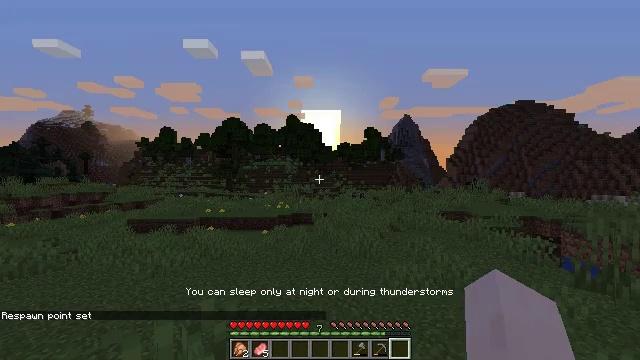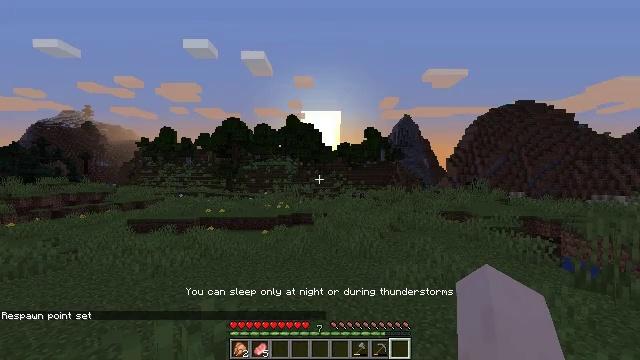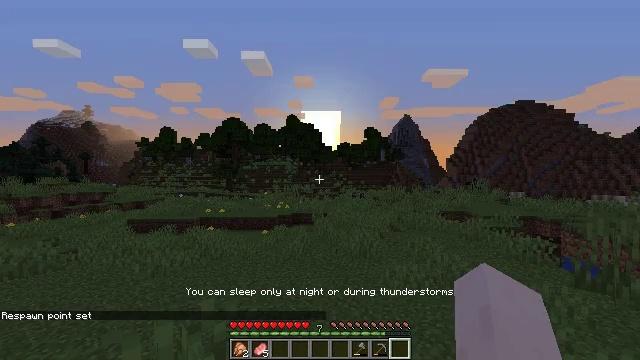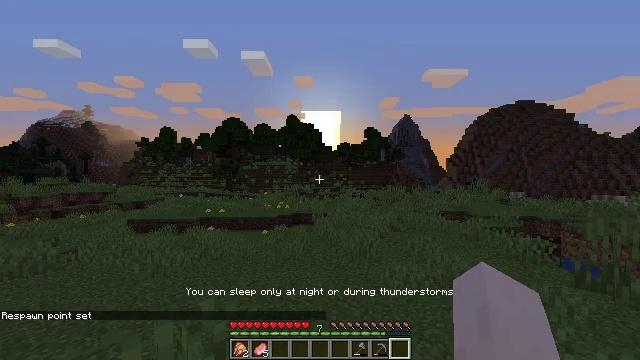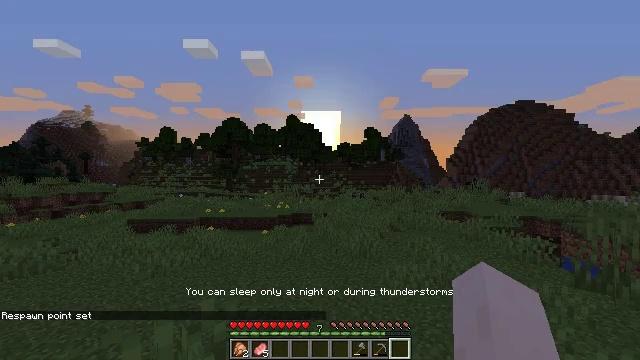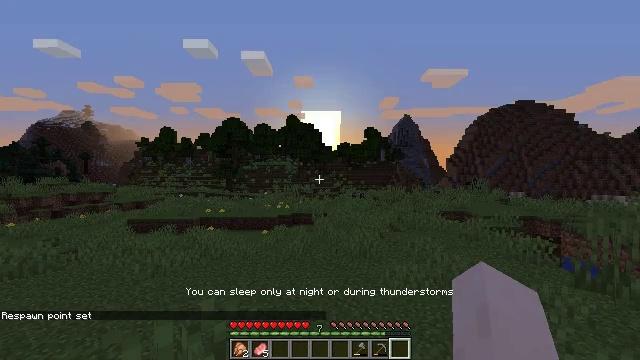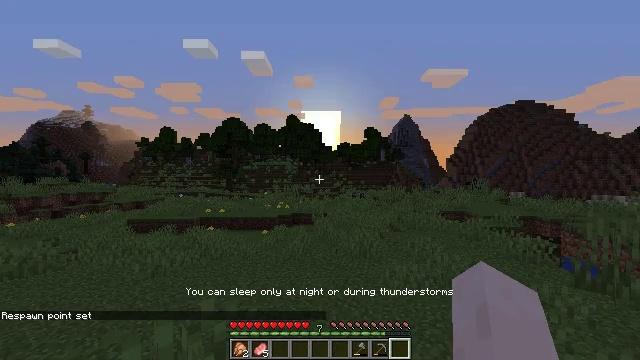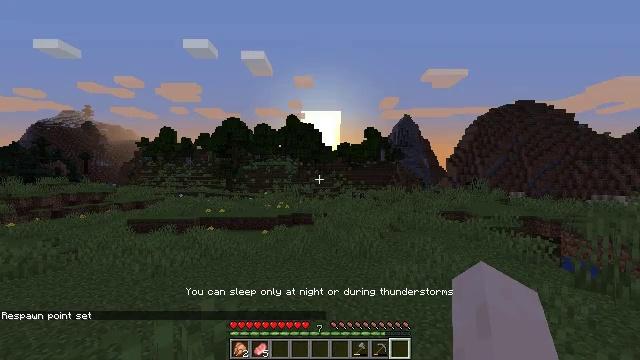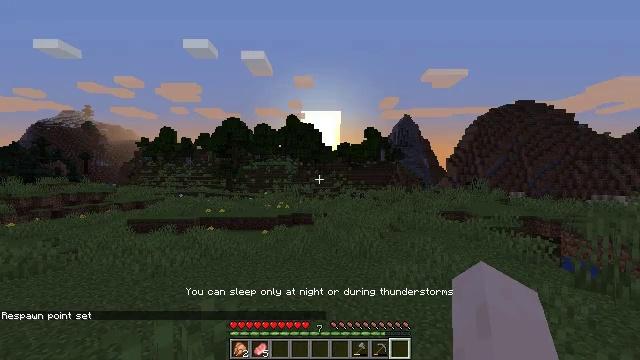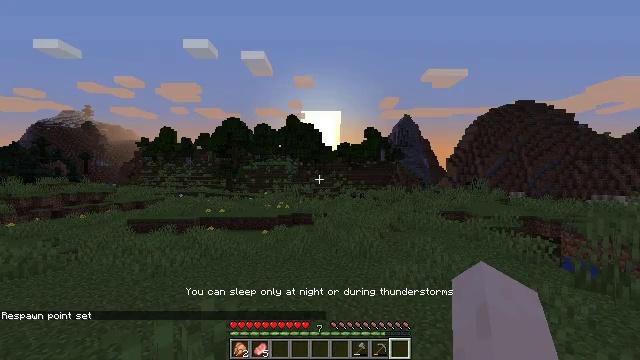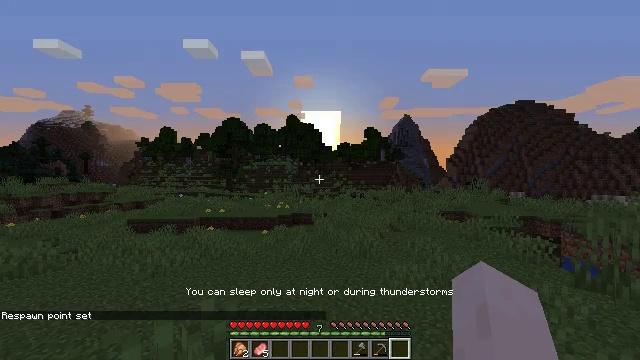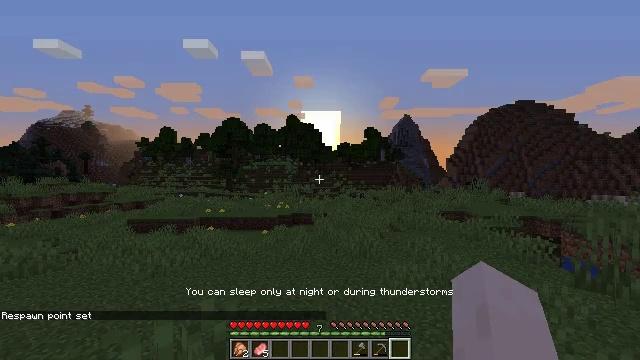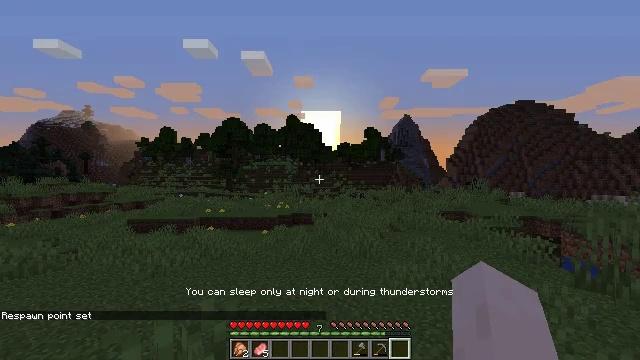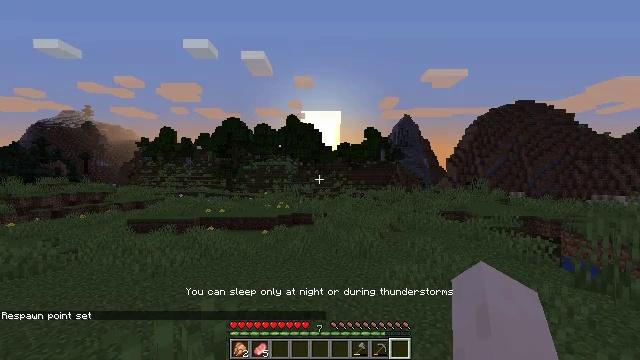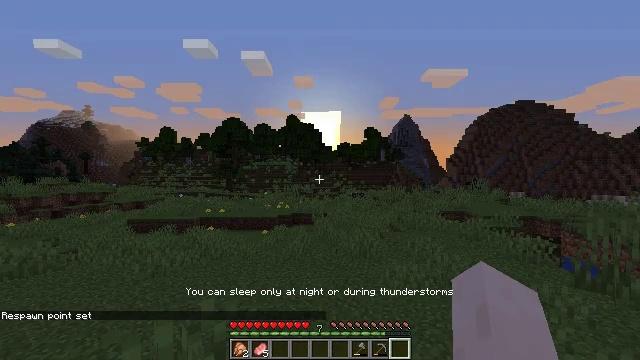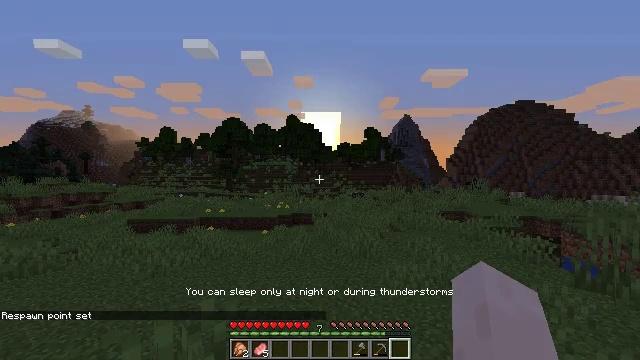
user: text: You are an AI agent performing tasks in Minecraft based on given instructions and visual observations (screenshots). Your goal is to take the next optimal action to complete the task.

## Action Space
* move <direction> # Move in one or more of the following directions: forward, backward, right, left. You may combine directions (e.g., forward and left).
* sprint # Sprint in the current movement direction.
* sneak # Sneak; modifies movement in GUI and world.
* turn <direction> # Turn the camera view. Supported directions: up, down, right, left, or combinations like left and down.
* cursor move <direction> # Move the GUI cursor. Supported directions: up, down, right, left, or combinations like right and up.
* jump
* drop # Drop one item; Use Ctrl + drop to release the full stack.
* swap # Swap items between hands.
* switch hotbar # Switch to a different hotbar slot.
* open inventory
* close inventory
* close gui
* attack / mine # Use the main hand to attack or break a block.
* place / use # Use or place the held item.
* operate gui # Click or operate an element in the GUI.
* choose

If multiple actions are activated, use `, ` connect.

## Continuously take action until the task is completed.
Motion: motion action
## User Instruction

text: Dismantle the blue bed.
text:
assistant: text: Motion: no_op
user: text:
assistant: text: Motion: no_op
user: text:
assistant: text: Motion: no_op
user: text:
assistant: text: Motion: no_op
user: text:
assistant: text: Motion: no_op
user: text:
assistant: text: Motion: no_op
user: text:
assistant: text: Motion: no_op
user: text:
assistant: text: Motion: no_op
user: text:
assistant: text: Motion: no_op
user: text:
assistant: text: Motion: no_op
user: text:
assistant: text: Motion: no_op
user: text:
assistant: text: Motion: no_op
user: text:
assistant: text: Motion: no_op
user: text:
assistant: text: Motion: no_op
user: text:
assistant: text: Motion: no_op
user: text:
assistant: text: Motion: no_op
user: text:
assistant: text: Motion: turn right and down
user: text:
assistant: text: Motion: turn right and down
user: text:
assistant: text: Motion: turn right and down
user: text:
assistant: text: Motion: use / place
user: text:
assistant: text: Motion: use / place
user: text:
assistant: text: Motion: use / place
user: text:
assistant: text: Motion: no_op
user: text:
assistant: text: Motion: no_op
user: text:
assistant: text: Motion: no_op
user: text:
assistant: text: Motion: no_op
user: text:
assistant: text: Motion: no_op
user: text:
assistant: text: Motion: no_op
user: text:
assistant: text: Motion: no_op
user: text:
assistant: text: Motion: no_op